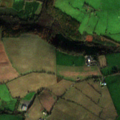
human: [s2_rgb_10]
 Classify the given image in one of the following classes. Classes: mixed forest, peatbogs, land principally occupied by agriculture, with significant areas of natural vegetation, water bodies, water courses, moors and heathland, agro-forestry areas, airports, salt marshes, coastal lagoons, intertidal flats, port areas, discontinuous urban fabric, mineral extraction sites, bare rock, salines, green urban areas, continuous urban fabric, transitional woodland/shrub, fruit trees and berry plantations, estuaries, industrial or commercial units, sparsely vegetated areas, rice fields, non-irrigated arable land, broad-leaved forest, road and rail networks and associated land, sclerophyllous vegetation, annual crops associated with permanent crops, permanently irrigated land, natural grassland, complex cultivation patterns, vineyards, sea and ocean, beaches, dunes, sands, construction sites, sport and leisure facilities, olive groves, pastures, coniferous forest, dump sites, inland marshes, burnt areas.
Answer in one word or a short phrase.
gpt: non-irrigated arable land, pastures, broad-leaved forest